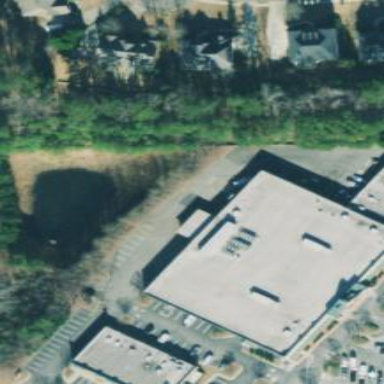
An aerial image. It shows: Supermarket located in building.